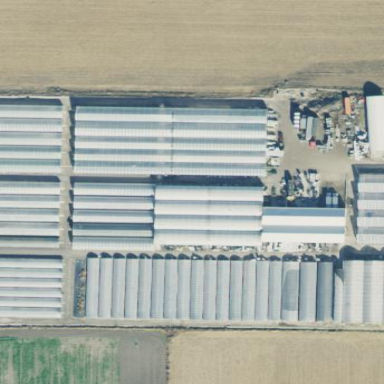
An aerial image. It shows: Area dedicated to greenhouse horticulture.